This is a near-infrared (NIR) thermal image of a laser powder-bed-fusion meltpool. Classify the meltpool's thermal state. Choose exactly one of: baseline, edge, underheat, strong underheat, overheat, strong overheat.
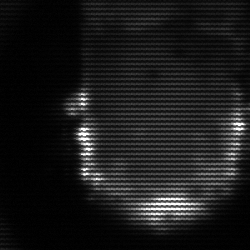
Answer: baseline